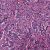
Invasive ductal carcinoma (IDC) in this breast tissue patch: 1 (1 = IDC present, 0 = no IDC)